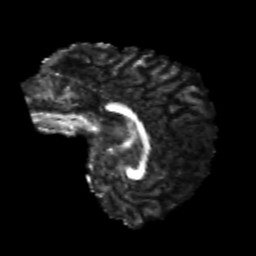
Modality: FA
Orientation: sagittal
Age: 22
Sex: male
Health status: healthy
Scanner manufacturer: philips
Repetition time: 7.389 s
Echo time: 0.08599 s